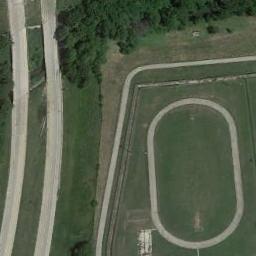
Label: ground_track_field